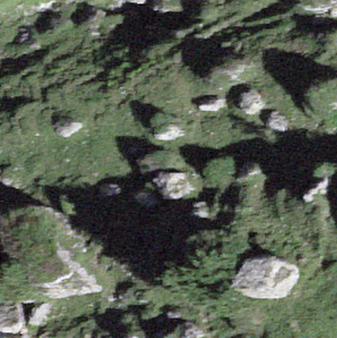
Label: bouldering_area